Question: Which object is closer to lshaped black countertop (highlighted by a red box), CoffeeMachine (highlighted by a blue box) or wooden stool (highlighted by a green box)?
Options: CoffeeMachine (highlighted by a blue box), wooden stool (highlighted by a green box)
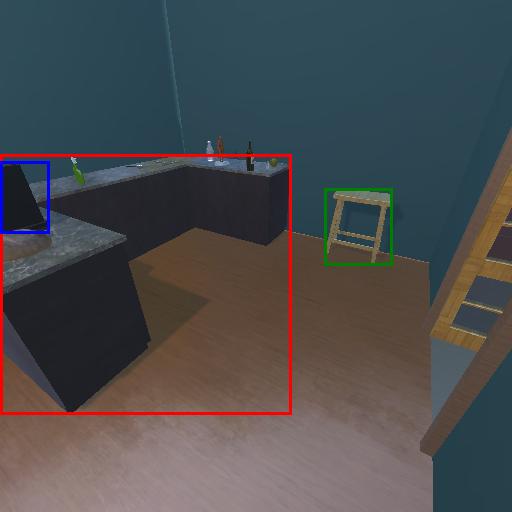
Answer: CoffeeMachine (highlighted by a blue box)